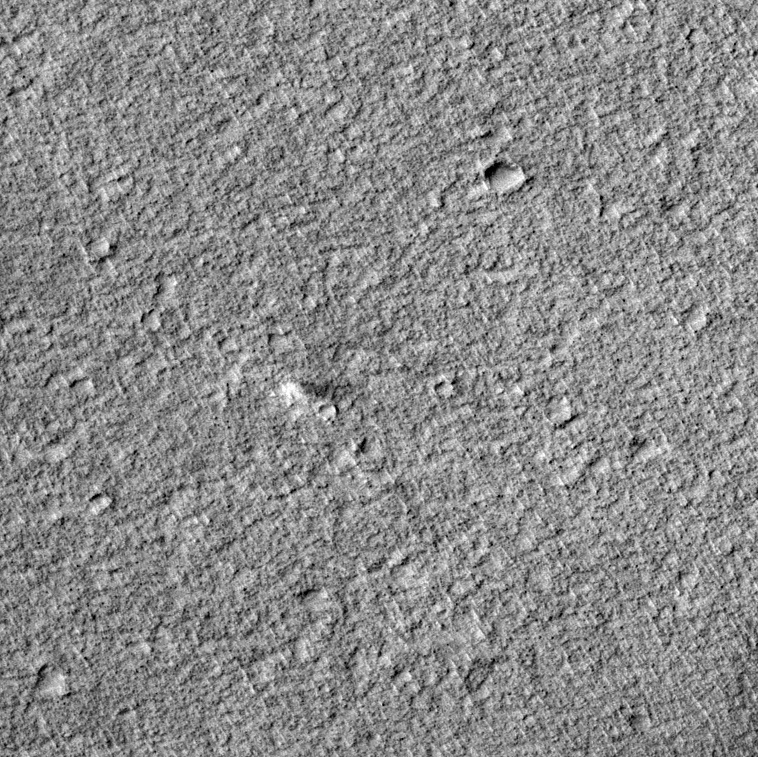
Label: dustdevil